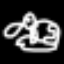
Label: frog